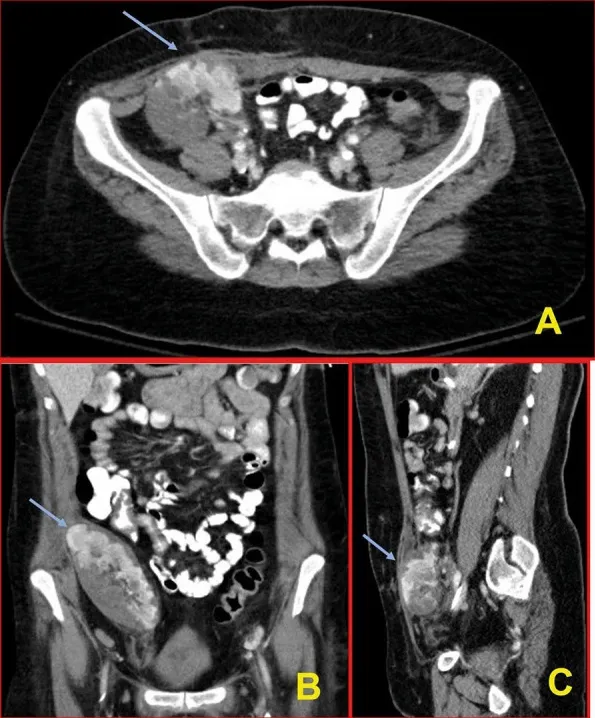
Abdomen and pelvis CT scan with contrast on hospital day 9 revealed abnormal, heterogeneous parenchymal enhancement of the transplant kidney allograft with multifocal, peripherally located areas of nonenhancement with an appearance suggestive of multiple renal infarcts (blue arrows). No hydronephrosis (1A: cross-sectional view, 1B: coronal view, and 1C: sagittal view).
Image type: radiology (ct)